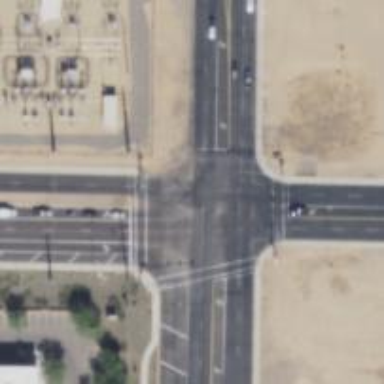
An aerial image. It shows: Solid stop line on the road marking.